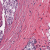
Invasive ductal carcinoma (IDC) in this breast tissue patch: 0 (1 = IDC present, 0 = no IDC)